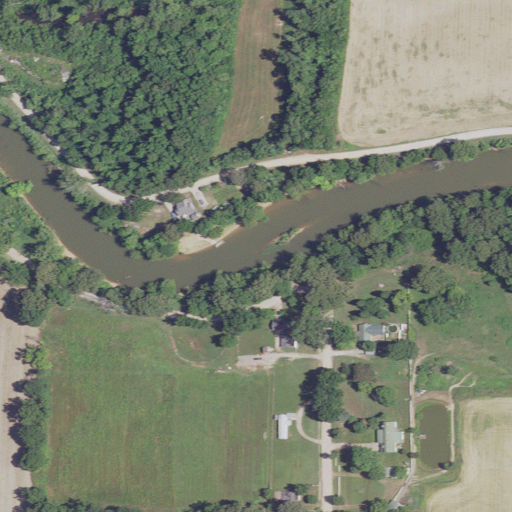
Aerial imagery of bar in Missouri named Jackson Bar containing cultivated crops, open development, pasture, woody wetlands, open water, low intensity development, herbaceous wetlands, and grassland